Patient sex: M
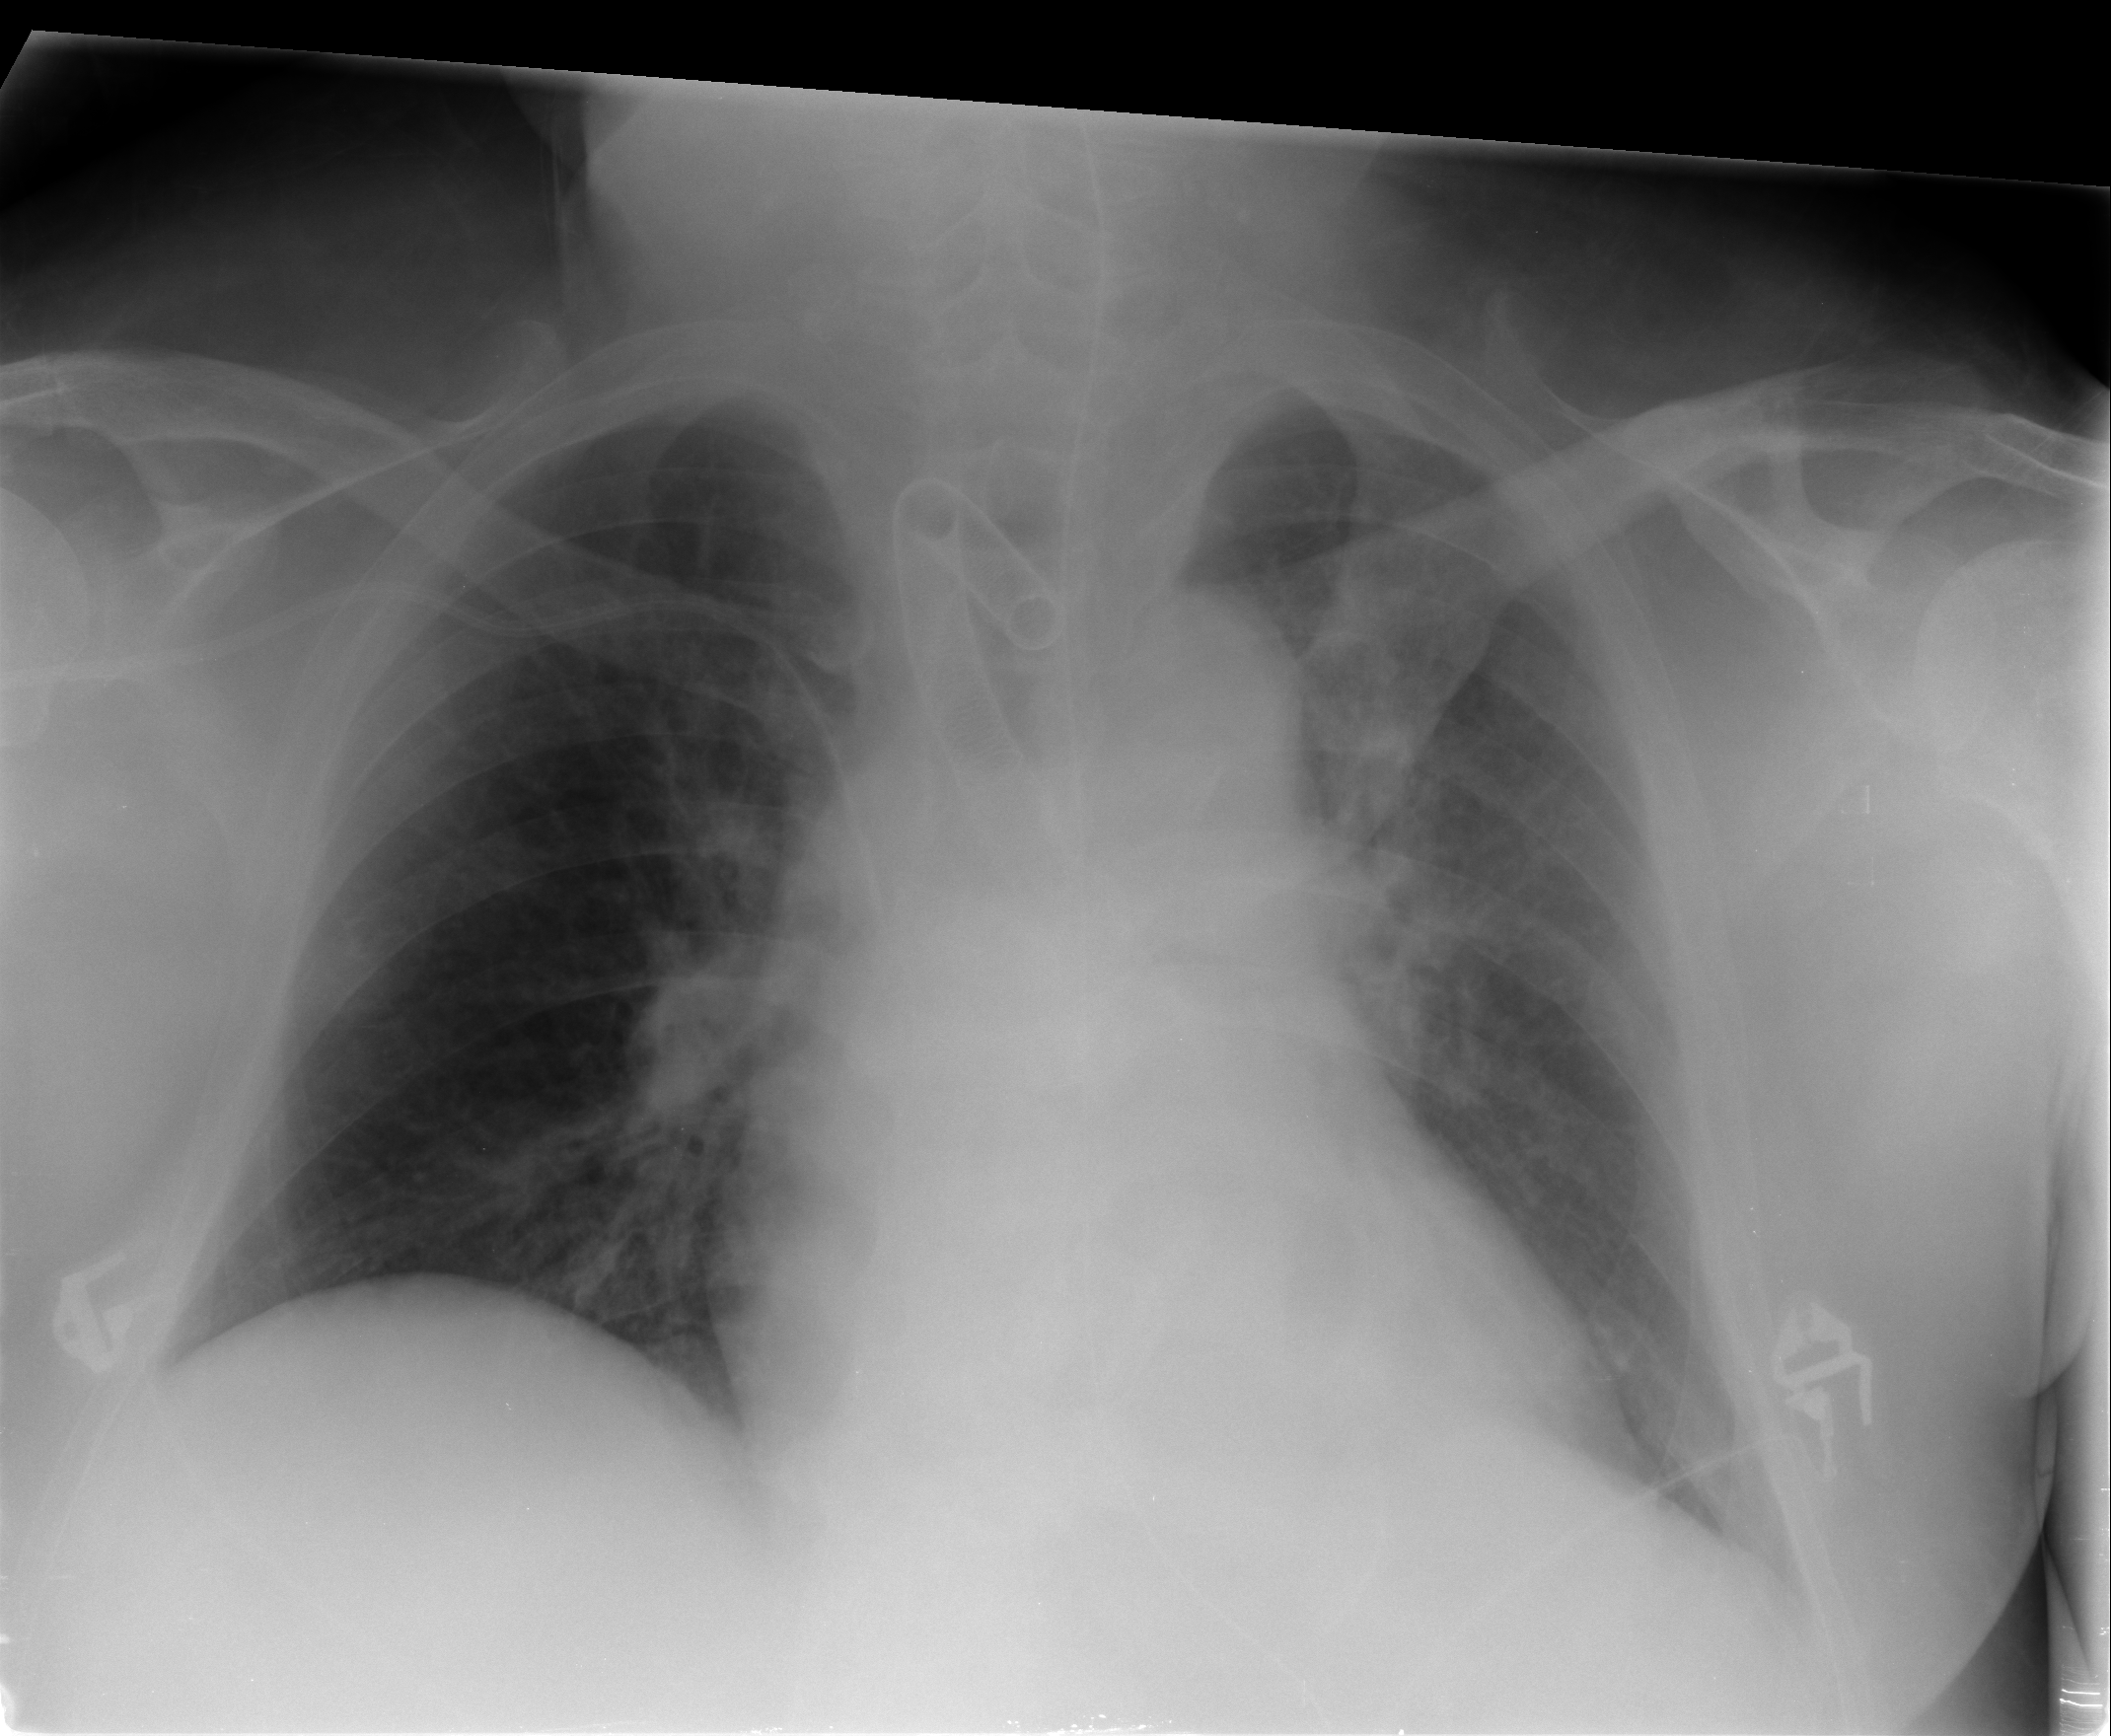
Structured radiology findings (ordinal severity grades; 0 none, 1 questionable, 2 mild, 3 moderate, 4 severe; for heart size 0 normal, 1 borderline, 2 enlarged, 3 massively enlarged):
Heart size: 2
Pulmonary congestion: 1
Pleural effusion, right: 0
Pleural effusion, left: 2
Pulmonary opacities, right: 0
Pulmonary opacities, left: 1
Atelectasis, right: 1
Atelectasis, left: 1